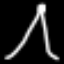
Label: The Eiffel Tower